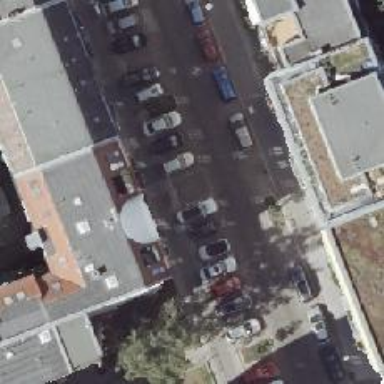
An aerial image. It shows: Parking lane.